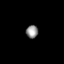
Tissue: skin
Cell type: Epithelial cells
Senescence score: 0.2653
Nuclear area (px): 155
Mean DAPI intensity: 140.626